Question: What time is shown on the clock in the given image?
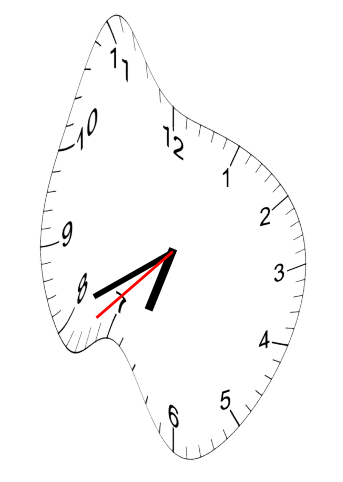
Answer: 06:40:38